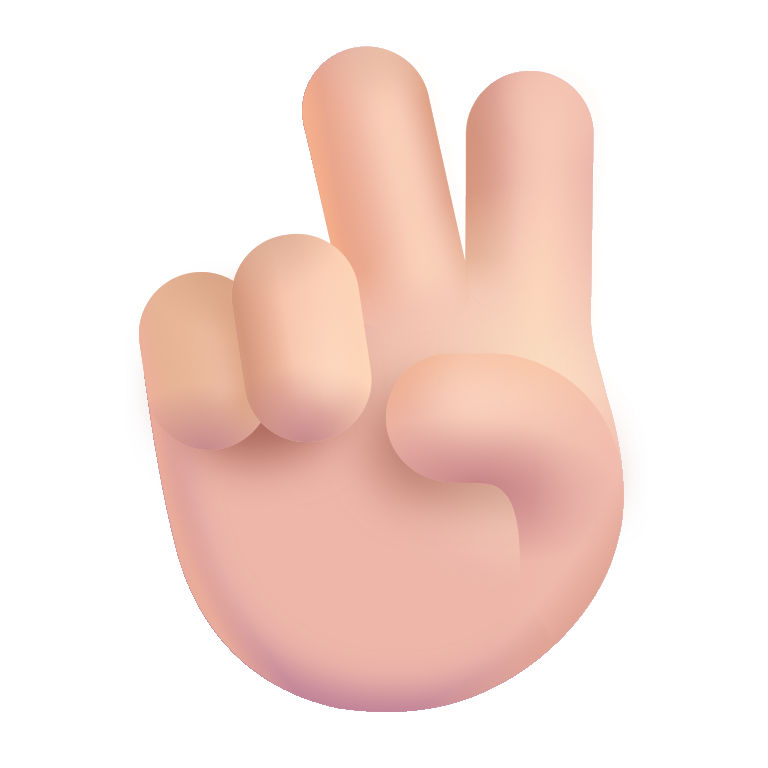
victory hand color light